Brain MRI, modality: ceT1
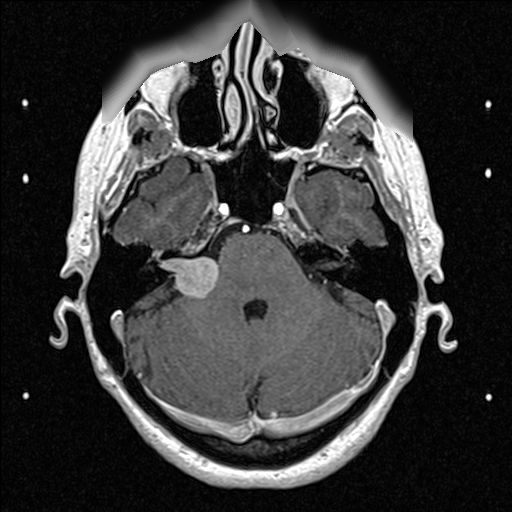